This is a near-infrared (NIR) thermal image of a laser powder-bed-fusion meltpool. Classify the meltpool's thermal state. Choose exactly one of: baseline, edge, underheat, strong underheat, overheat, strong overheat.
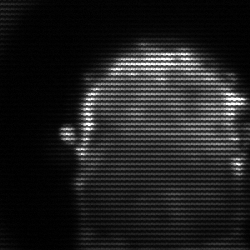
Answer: baseline